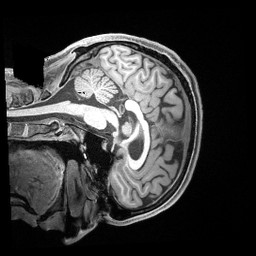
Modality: T1w
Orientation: sagittal
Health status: healthy
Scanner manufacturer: siemens
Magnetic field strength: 3 T
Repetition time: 2.4 s
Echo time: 0.00222 s